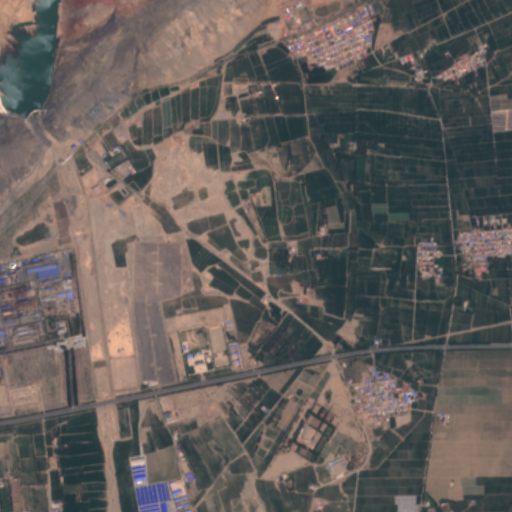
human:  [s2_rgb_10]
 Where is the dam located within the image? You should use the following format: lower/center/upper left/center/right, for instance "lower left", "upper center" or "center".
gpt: The dam is located in the upper left of the image.
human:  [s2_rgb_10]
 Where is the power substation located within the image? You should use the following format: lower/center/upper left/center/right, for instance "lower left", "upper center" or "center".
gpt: The power substation is located in the lower left of the image.
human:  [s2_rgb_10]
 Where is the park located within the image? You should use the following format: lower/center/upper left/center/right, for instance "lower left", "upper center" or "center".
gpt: There is no park in the image.